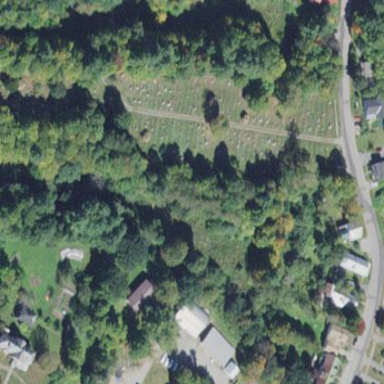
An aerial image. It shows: Cemetery.